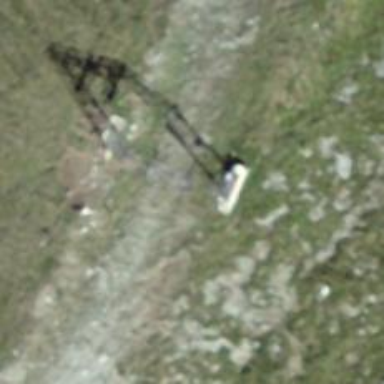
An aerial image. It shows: Pylon used for aerialway.